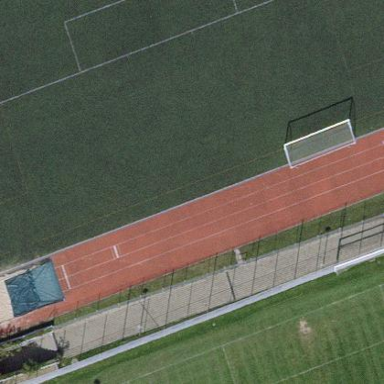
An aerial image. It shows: Athletics pitch used for leisure sports activities.